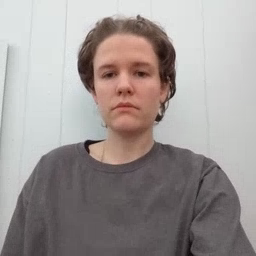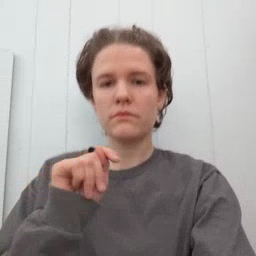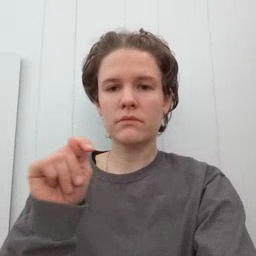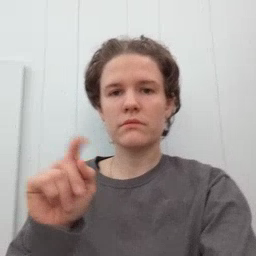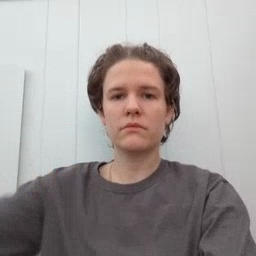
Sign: potty